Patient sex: F
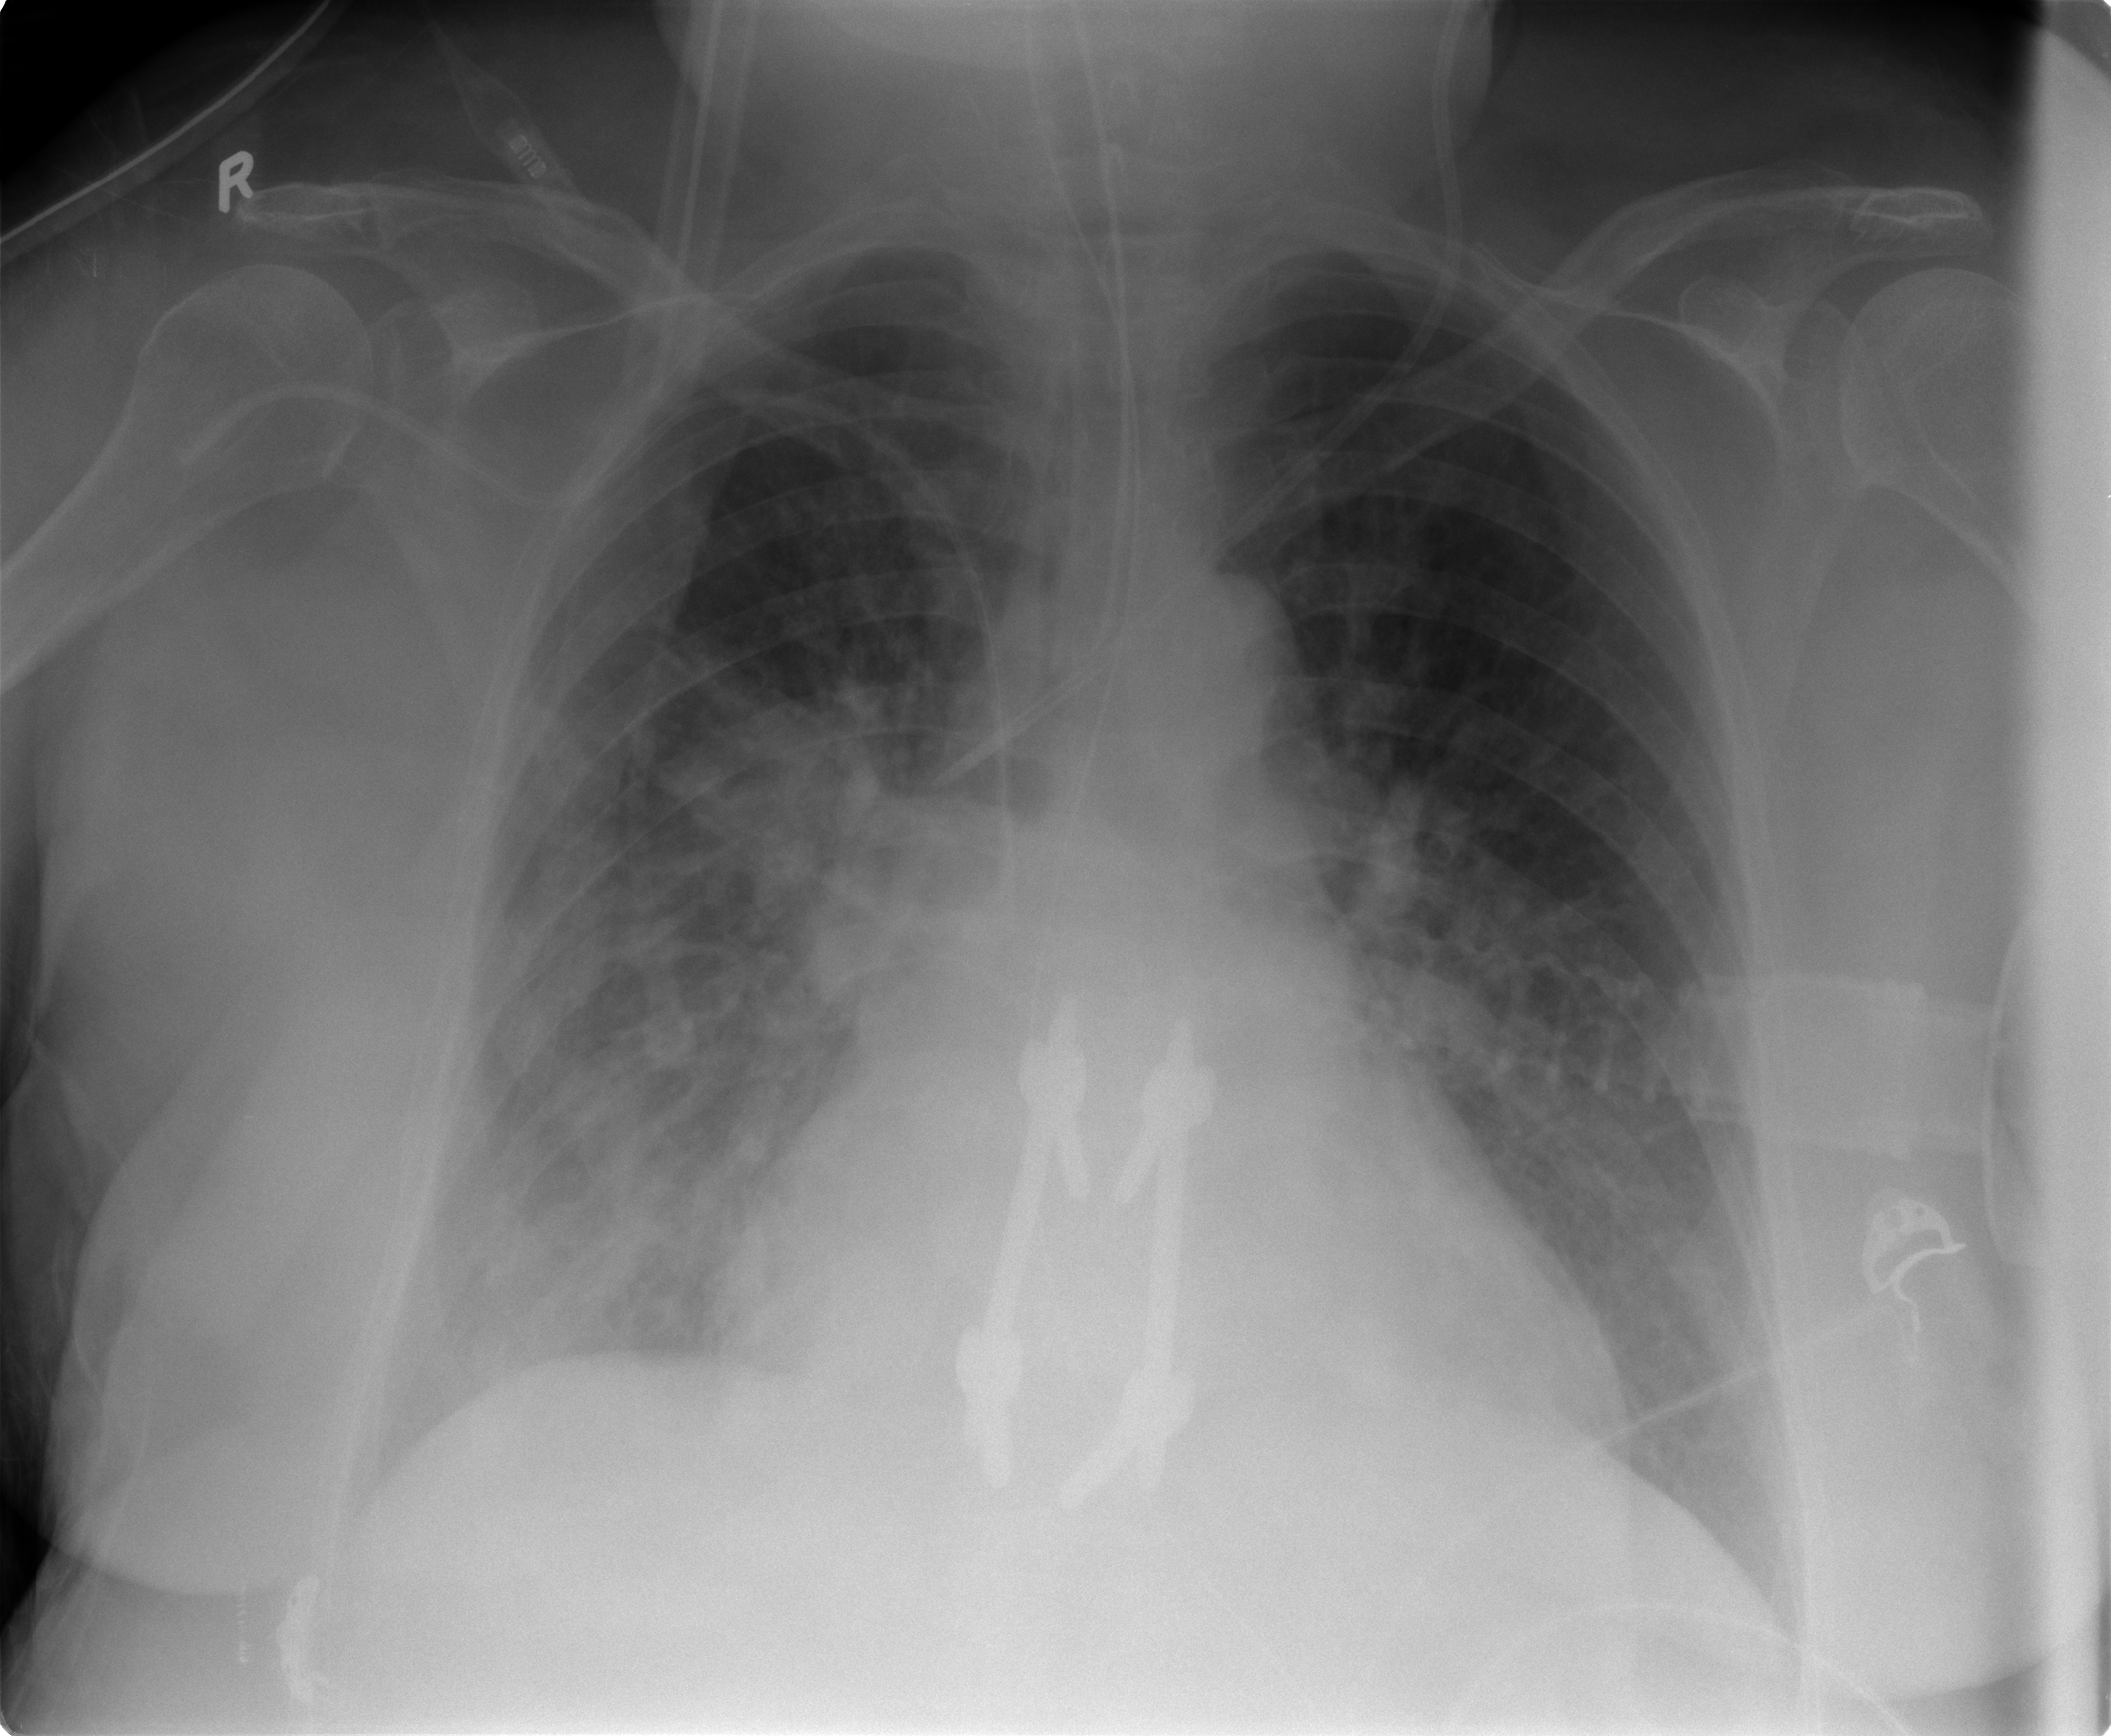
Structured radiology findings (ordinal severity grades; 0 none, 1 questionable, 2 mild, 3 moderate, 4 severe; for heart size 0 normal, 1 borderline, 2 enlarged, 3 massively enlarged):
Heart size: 2
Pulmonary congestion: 2
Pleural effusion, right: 2
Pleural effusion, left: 2
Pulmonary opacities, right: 3
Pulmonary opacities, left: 2
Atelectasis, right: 2
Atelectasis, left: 2